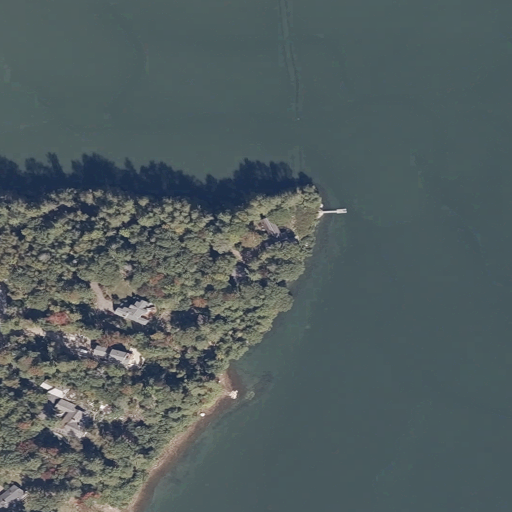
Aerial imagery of cape in Maine named Staples Point containing open water, mixed forest, herbaceous wetlands, open development, evergreen forest, low intensity development, pasture, and medium intensity development